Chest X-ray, PA view. Patient: 56 years old, sex F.
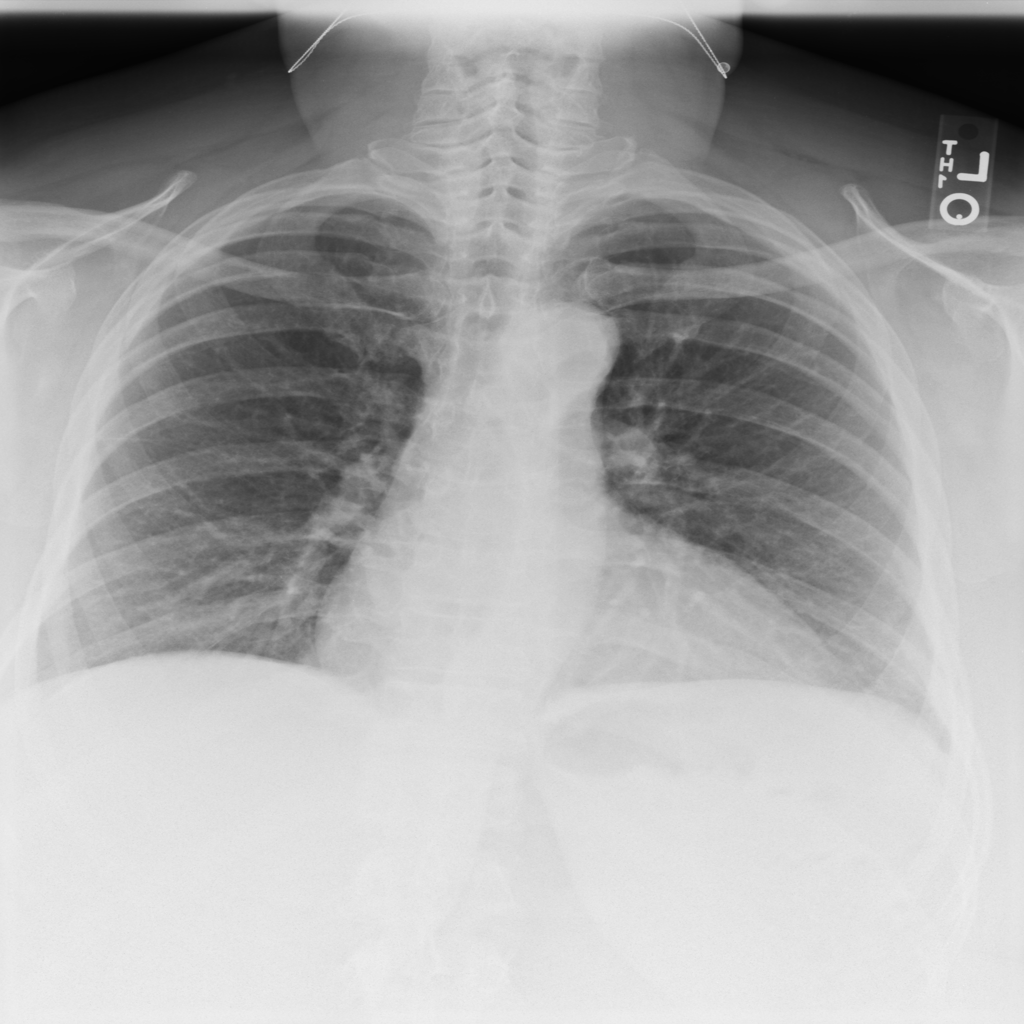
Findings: No Finding